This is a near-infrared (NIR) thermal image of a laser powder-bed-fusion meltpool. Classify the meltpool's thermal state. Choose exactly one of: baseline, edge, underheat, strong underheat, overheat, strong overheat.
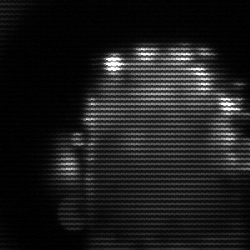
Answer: baseline